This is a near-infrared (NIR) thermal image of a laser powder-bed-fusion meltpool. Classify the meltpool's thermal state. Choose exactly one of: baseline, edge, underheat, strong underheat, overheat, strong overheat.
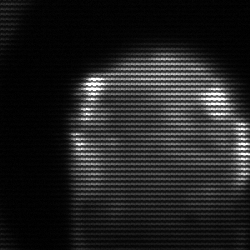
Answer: edge